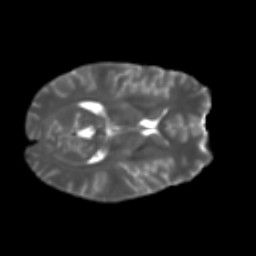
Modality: T2w
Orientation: axial
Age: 31
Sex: female
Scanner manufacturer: ge
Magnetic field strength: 3 T
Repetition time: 7.8 s
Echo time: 0.0606 s